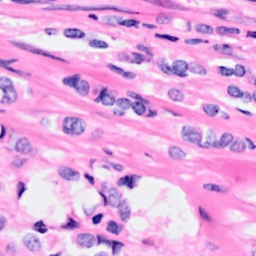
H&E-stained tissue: Breast